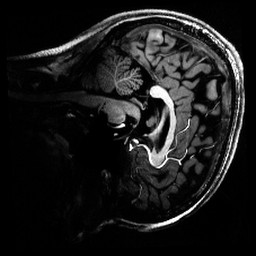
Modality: T1w
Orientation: sagittal
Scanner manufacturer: siemens
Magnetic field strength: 6.98 T
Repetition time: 5 s
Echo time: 0.00343 s